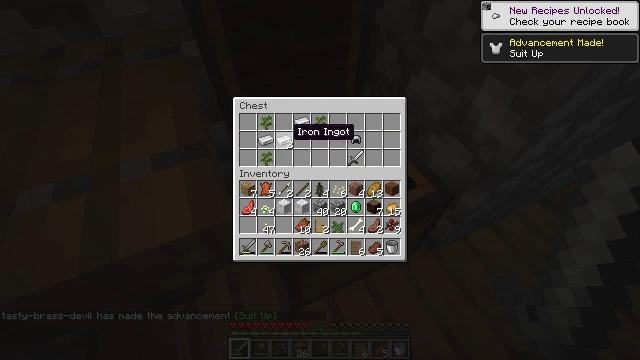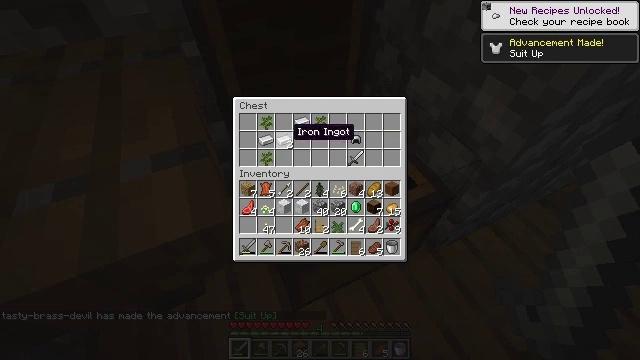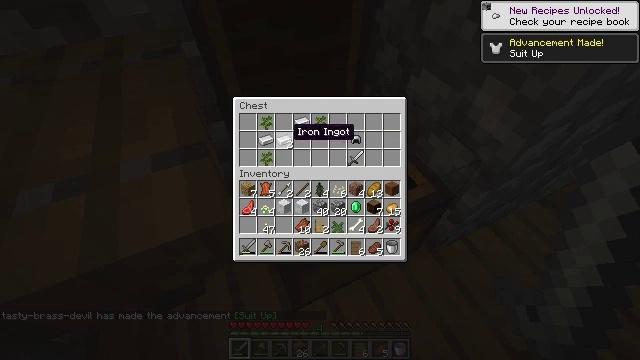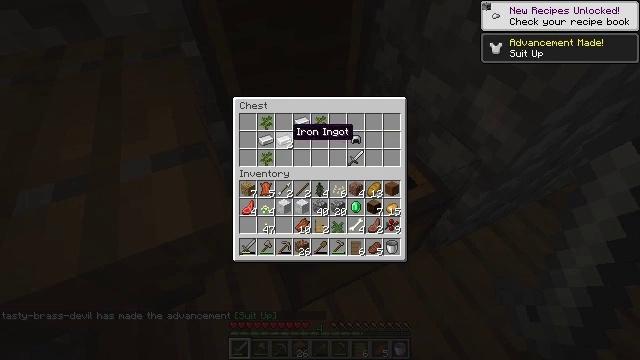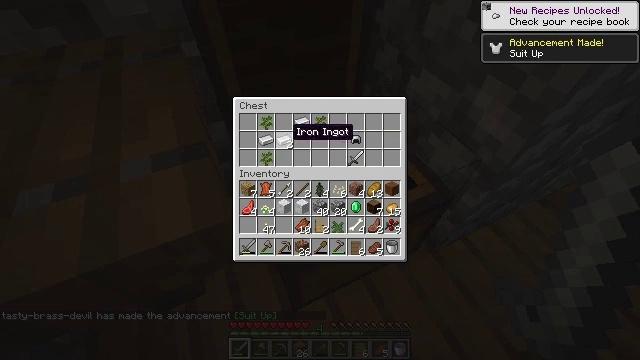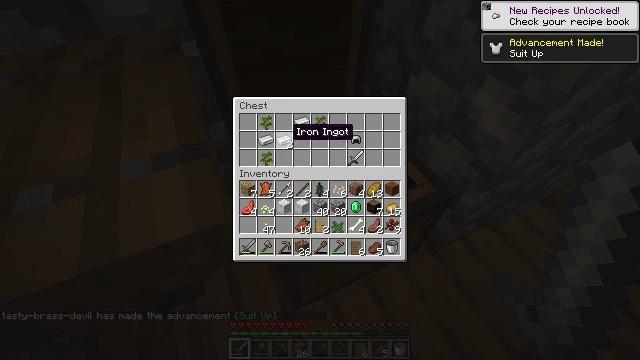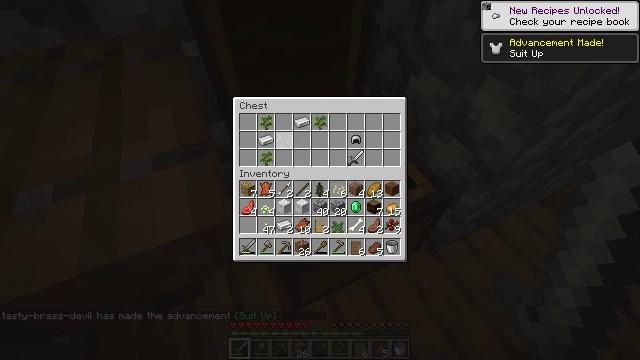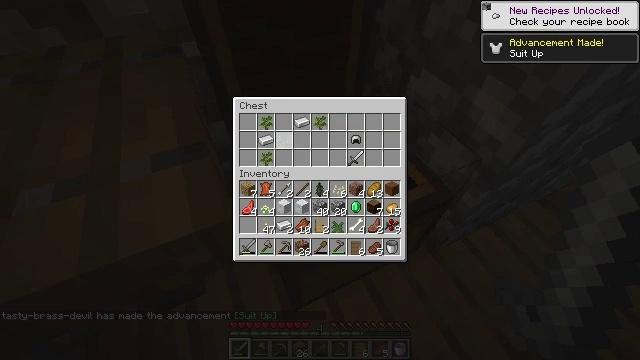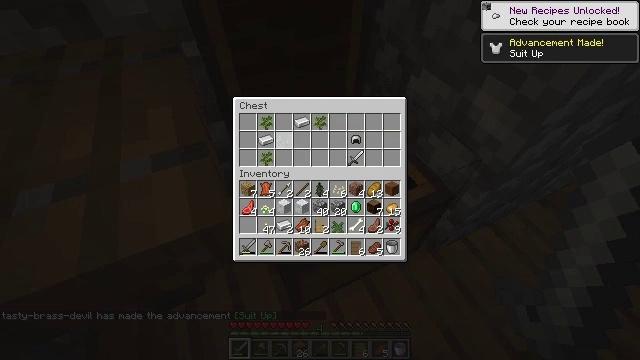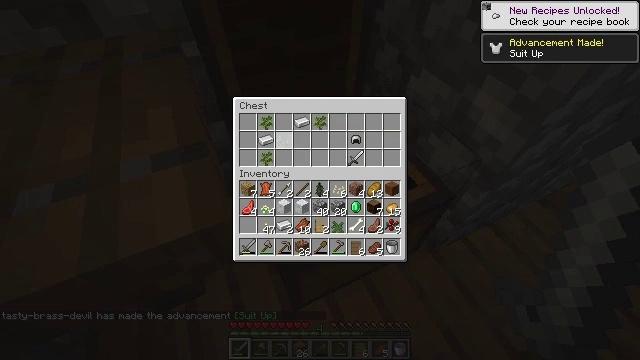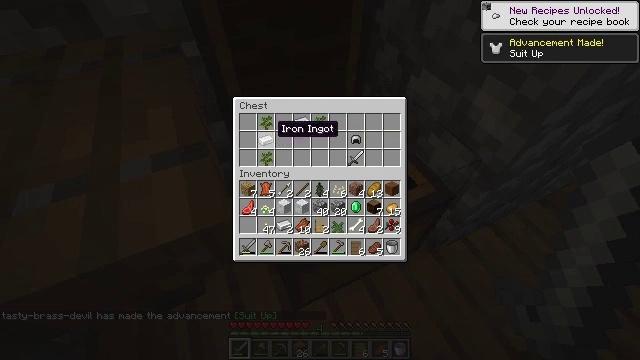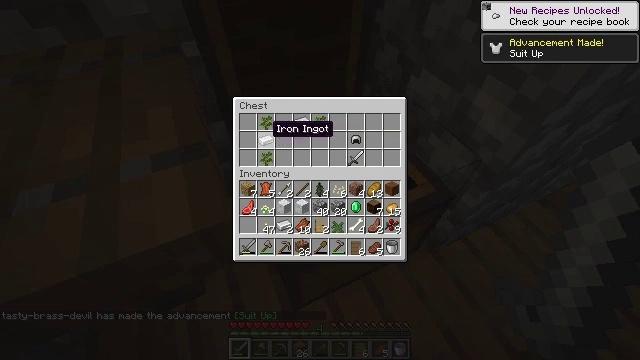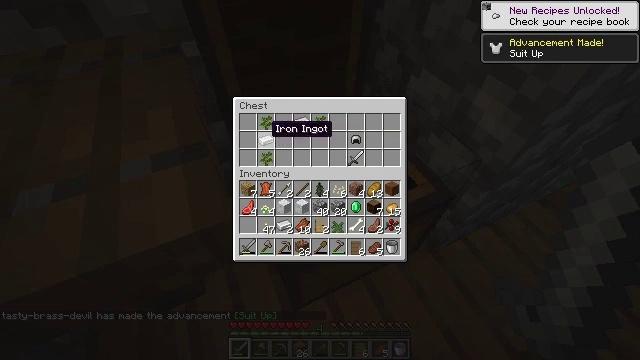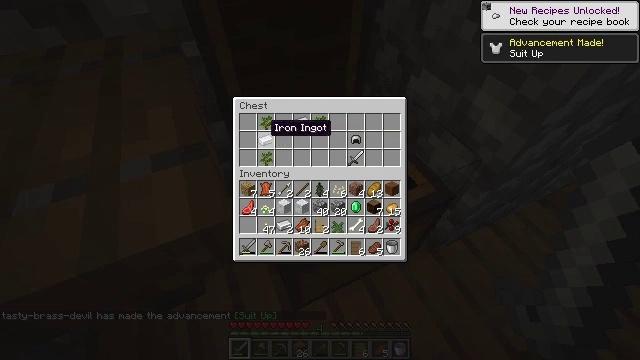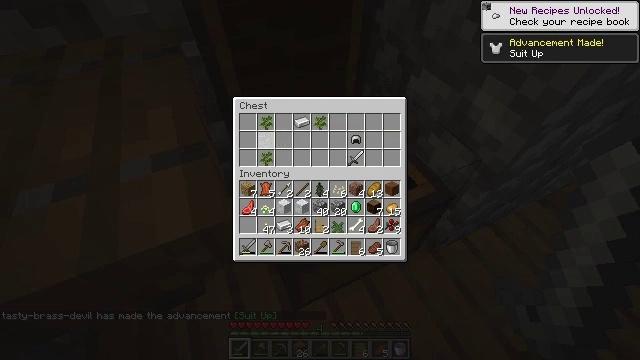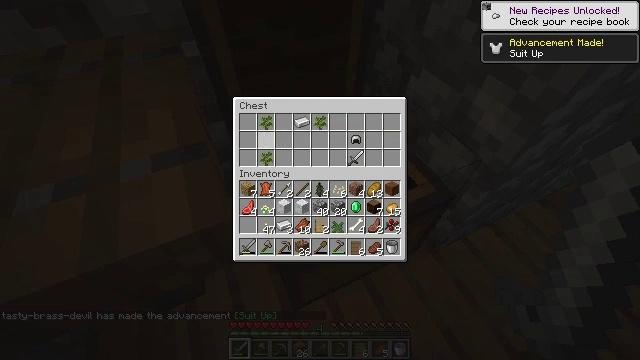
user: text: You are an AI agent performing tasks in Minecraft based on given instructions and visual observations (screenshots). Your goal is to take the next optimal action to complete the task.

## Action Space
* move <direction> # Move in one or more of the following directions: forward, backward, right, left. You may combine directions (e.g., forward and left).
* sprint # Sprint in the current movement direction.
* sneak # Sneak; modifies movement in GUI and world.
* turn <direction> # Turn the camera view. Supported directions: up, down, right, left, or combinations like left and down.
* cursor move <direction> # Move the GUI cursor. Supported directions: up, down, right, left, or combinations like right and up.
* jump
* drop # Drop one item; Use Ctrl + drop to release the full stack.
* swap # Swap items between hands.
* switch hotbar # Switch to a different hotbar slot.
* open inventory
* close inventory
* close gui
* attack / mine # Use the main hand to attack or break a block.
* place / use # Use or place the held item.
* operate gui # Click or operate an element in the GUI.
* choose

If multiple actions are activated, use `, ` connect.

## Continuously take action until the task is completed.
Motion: motion action
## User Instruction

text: Attack the spruce door to gather it.
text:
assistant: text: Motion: sneak
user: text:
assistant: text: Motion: sneak
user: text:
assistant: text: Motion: sneak
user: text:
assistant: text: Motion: sneak
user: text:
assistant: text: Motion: sneak
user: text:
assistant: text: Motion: sneak, operate gui
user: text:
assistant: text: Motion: sneak, operate gui
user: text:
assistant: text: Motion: sneak
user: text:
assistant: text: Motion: sneak
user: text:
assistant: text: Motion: sneak, cursor move left
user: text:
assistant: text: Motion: sneak
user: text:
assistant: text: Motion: sneak
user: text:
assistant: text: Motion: sneak
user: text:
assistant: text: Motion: sneak, operate gui
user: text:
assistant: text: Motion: sneak, operate gui
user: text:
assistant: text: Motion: sneak, operate gui
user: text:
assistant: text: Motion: sneak, operate gui
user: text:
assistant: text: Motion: sneak, cursor move right
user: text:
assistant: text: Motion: sneak
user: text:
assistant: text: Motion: sneak
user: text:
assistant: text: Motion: sneak
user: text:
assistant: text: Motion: sneak
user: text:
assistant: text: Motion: sneak
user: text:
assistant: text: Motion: sneak
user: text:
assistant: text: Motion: sneak, operate gui
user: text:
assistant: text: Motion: sneak, operate gui
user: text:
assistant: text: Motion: sneak, cursor move right
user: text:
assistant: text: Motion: sneak, cursor move right
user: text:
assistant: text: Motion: sneak, cursor move right
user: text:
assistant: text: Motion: sneak